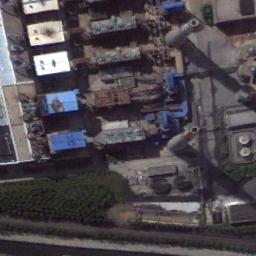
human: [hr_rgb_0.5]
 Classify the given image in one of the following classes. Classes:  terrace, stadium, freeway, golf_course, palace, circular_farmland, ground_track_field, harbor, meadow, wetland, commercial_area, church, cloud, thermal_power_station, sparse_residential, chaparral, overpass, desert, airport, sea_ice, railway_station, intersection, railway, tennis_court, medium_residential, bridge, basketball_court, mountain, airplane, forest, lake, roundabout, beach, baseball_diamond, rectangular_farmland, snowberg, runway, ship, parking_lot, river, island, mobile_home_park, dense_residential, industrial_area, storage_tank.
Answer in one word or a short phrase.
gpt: thermal_power_station